【题型】解答题　【知识点】解析几何　【难度】medium
已知过点 \((0,2)\) 的直线 \(l\) 与抛物线 \(C: x^2 = 2py\ (p > 0)\) 交于 \(A,B\) 两点，抛物线在点 \(A\) 处的切线为 \(l_1\)，在 \(B\) 点处的切线为 \(l_2\)，直线 \(l_1\) 与直线 \(l_2\) 交于点 \(M\)，当直线 \(l\) 的倾斜角为 \(45^\circ\) 时，\(|AB| = 4\sqrt{6}\)。

\noindent
(1) 求抛物线 \(C\) 的方程；

\noindent
(2) 设线段 \(AB\) 的中点为 \(N\)，求 \(\frac{|AB|}{|MN|}\) 的取值范围。
【解答】
\noindent
【详解】（1）当 \(l\) 的斜率为 \(45^\circ\) 时，则 \(l: y = x + 2\)，不妨设 \(A(x_1,y_1)\)，\(B(x_2,y_2)\)，\\
由 \(\begin{cases} y = x + 2 \\ x^2 = 2py \end{cases}\) 可得，\(x^2 - 2px - 4p = 0\)，所以 \(x_1 + x_2 = 2p\)，\(x_1x_2 = -4p\)，\\
\[
\therefore |AB| = \sqrt{(x_1 - x_2)^2 + (y_1 - y_2)^2} = \sqrt{2}|x_1 - x_2| = \sqrt{2} \times \sqrt{(x_1 + x_2)^2 - 4x_1x_2} = \sqrt{8p^2 + 32p} = 4\sqrt{6},
\]
即 \(p^2 + 4p - 12 = 0\)，因为 \(p > 0\)，解得：\(p = 2\)。\\
从而抛物线 \(C\) 的方程为 \(x^2 = 4y\)。

\noindent
（2）由题意可知直线 \(l\) 有斜率，\\
设直线 \(l: y = kx + 2\)，\(A(x_1,y_1)\)，\(B(x_2,y_2)\)，\\
由 \(\begin{cases} y = kx + 2 \\ x^2 = 4y \end{cases}\) 可得，\(x^2 - 4kx - 8 = 0\)，则 \(\Delta = 16k^2 + 32 > 0\)，\\
所以 \(x_1 + x_2 = 4k\)，\(x_1x_2 = -8\)，\\
于是 \(x_N = \frac{x_1 + x_2}{2} = 2k\)，\(y_N = 2k^2 + 2\)，即 \(N(2k, 2k^2 + 2)\)，\\
\[
|AB| = \sqrt{1 + k^2}|x_1 - x_2| = \sqrt{1 + k^2} \cdot \sqrt{(x_1 + x_2)^2 - 4x_1x_2} = 4\sqrt{(1 + k^2)(2 + k^2)}.
\]
由 \(C: x^2 = 4y\)，则 \(y' = \frac{x}{2}\)，
\noindent
于是抛物线 \(C\) 在点 \(A\) 处的切线 \(l_1\) 的方程为 \(y - \frac{1}{4}x_1^2 = \frac{1}{2}x_1(x - x_1)\)，\\
即 \(y = \frac{1}{2}x_1x - \frac{1}{4}x_1^2\)。\\
同理可得，在点 \(B\) 处的切线 \(l_2\) 的方程为 \(y = \frac{1}{2}x_2x - \frac{1}{4}x_2^2\)。\\
联立
\[
\begin{cases}
y = \frac{1}{2}x_1x - \frac{1}{4}x_1^2 \\
y = \frac{1}{2}x_2x - \frac{1}{4}x_2^2
\end{cases}
\]
解得
\[
\begin{cases}
x = \frac{x_1 + x_2}{2} = 2k \\
y = \frac{1}{4}x_1x_2 = -2
\end{cases},
\]
于是 \(M(2k,-2)\)，则 \(|MN| = 2k^2 + 4\)。\\
从而
\[
\frac{|AB|}{|MN|} = \frac{4\sqrt{(1 + k^2)(2 + k^2)}}{2k^2 + 4} = 2\sqrt{\frac{1 + k^2}{k^2 + 2}} = 2\sqrt{1 - \frac{1}{k^2 + 2}} \in [\sqrt{2},2),
\]
所以，\(\frac{|AB|}{|MN|}\) 的取值范围是 \([\sqrt{2},2)\)。
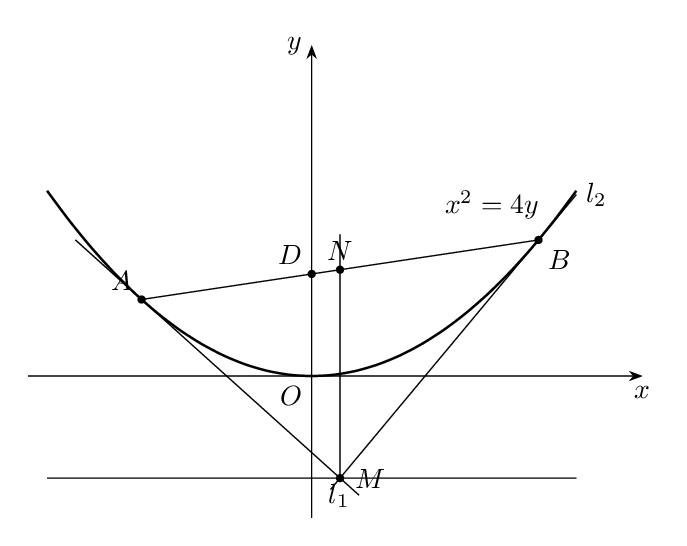